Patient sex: M
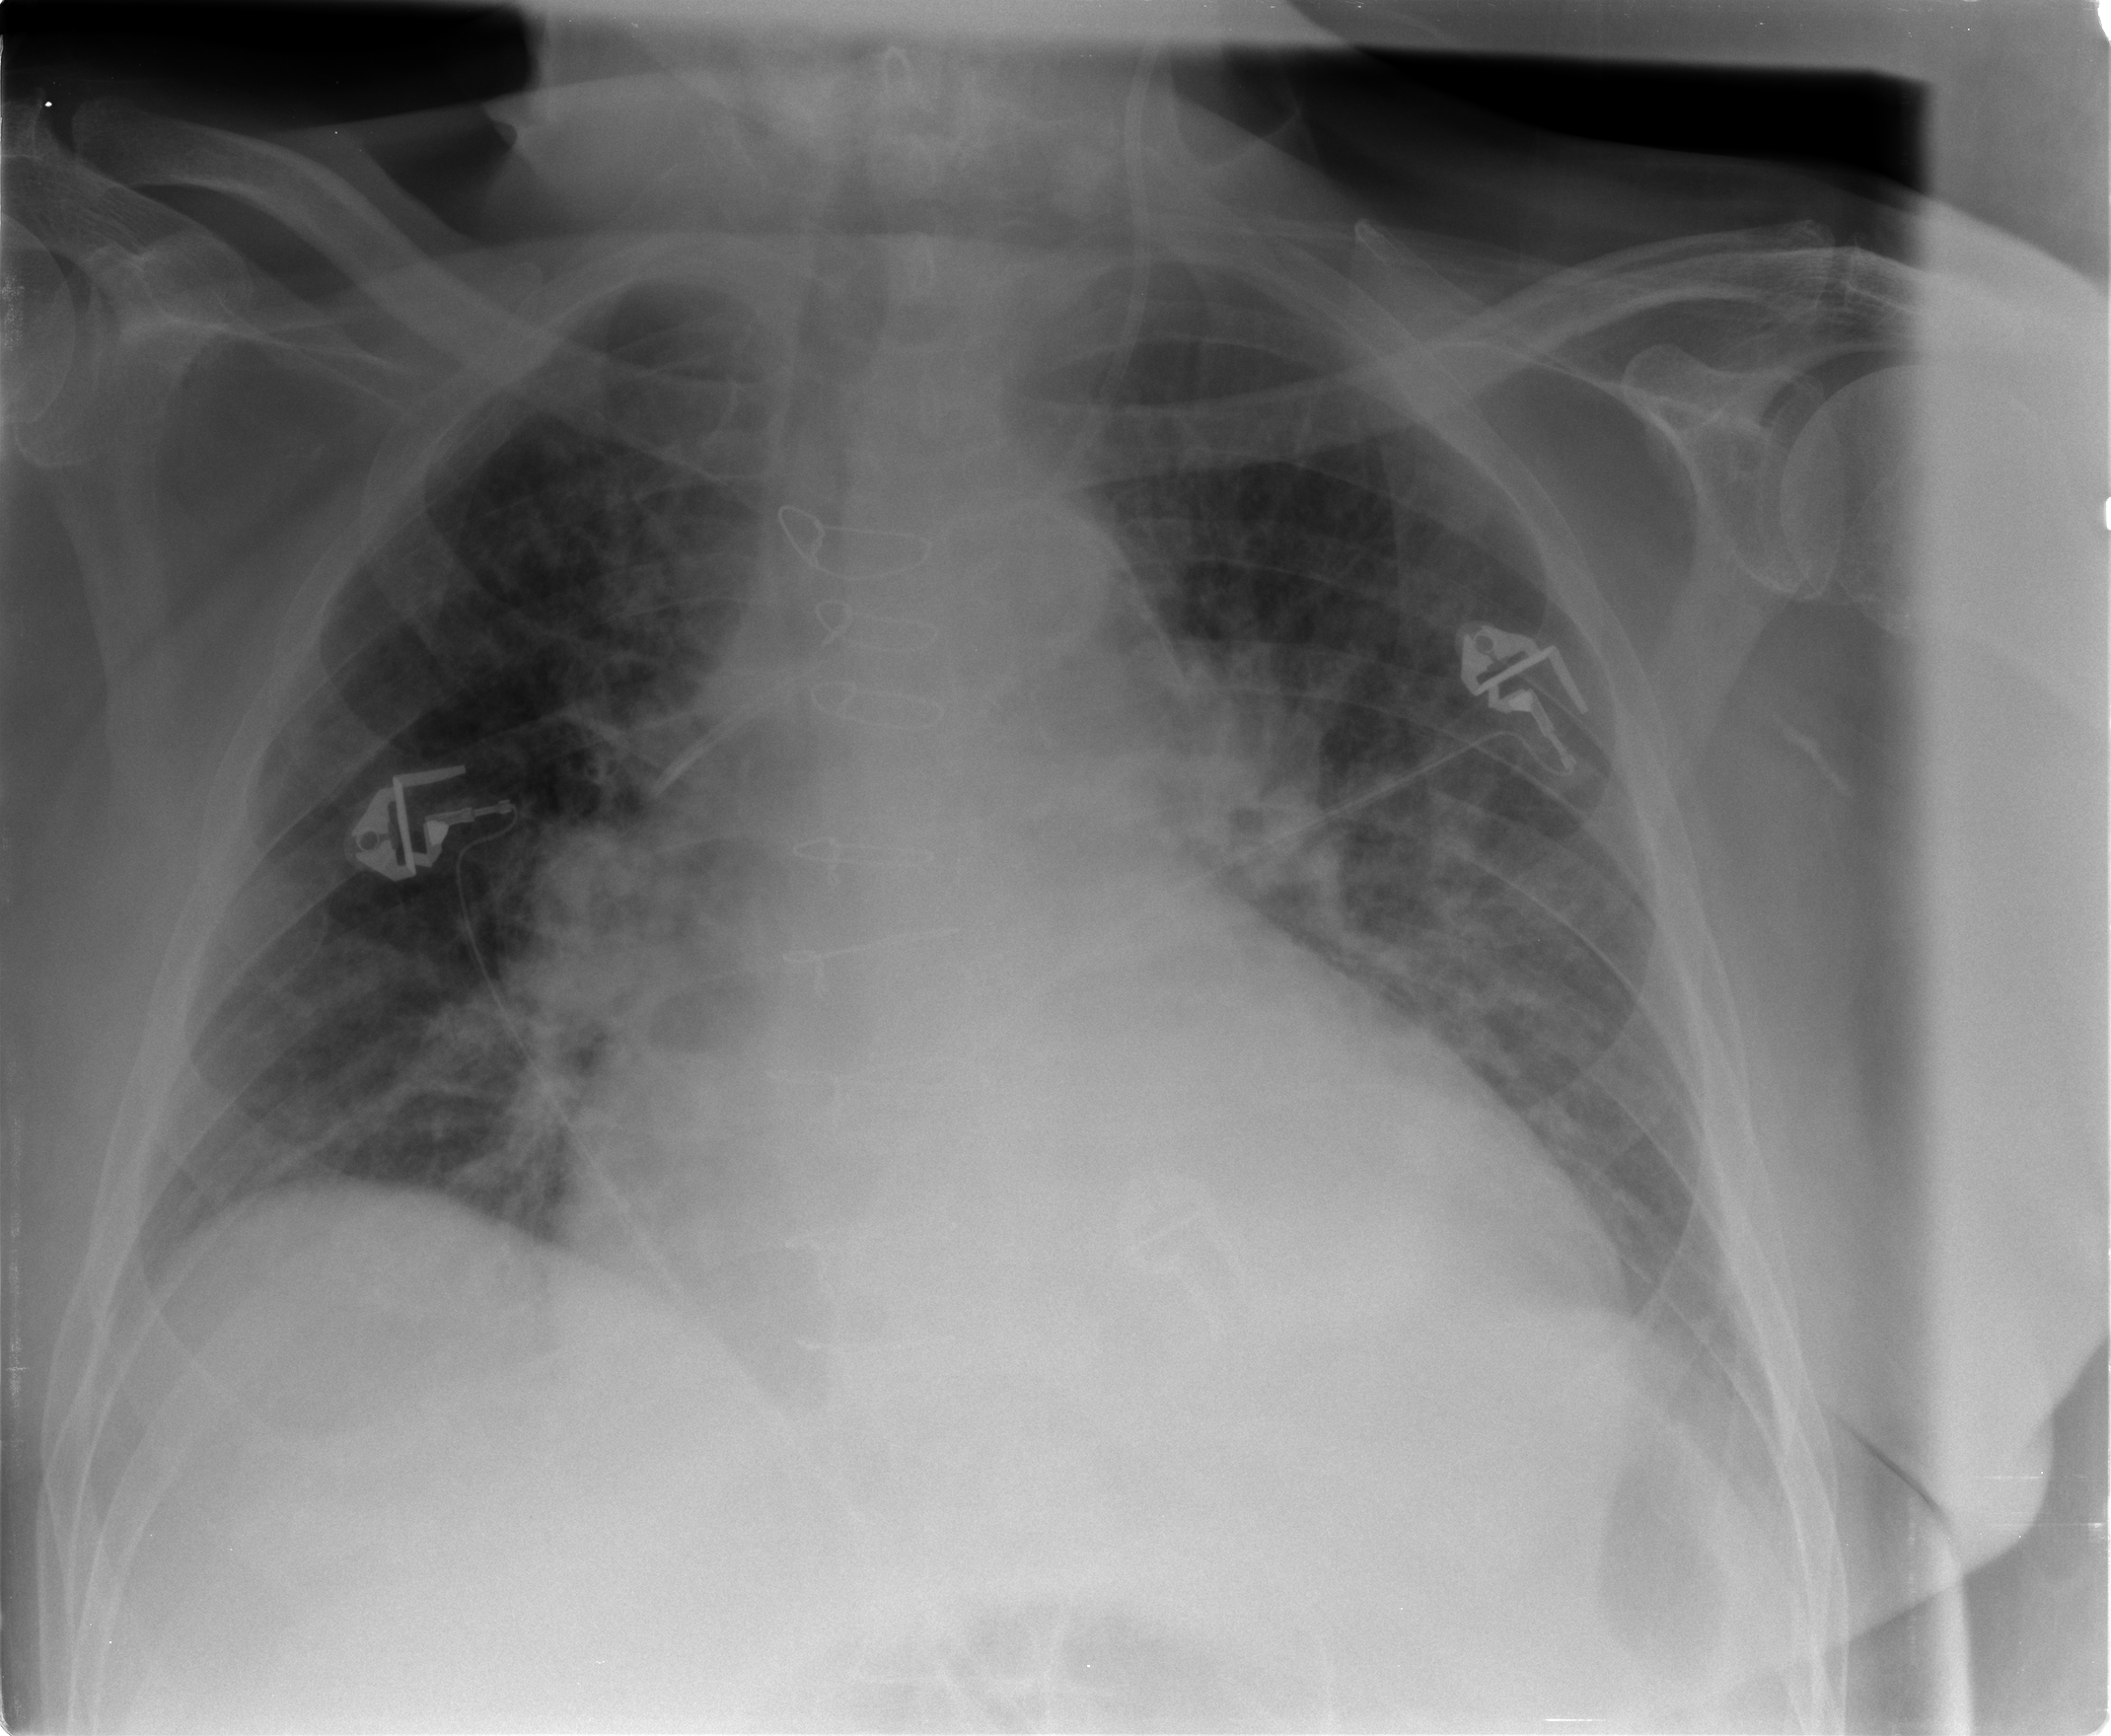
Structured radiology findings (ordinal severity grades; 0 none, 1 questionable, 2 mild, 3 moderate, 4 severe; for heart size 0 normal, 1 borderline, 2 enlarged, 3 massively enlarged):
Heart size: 2
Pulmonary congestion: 2
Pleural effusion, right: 1
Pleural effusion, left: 2
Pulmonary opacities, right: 0
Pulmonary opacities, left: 2
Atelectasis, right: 1
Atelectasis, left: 1